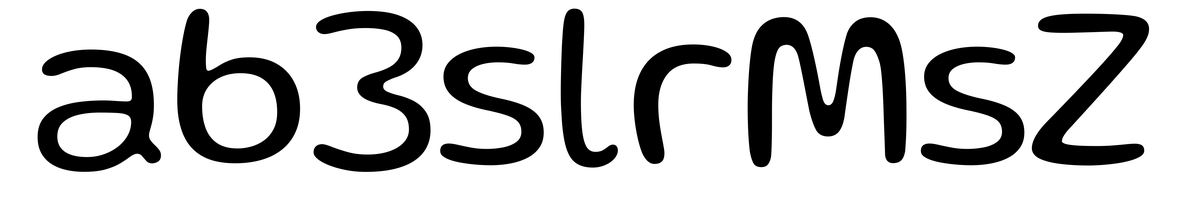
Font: Gluten_Light